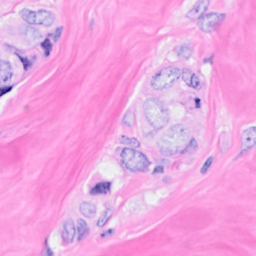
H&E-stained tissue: Breast